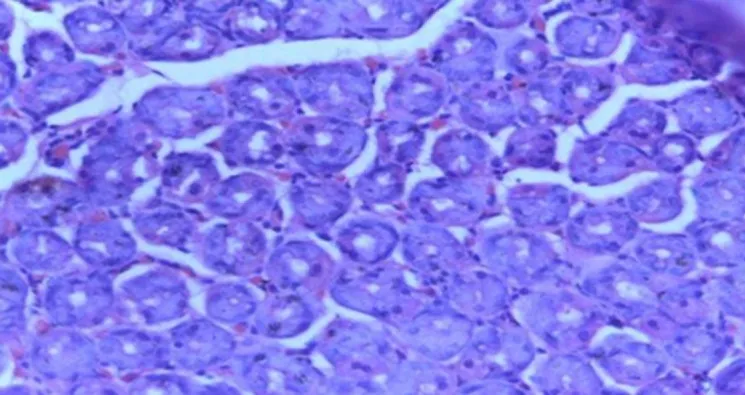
proximal oesophageal biopsy showing heavy eosinophilic infiltration > 30 eosinophils per high power field using H and E stain before treatment.
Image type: pathology (methenamine_silver)